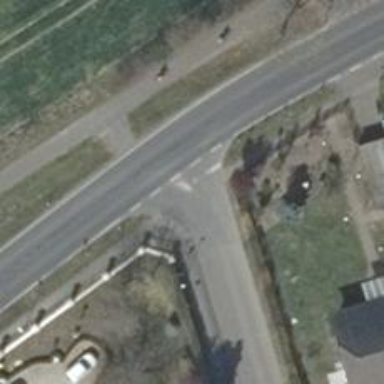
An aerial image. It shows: Road with stop sign.